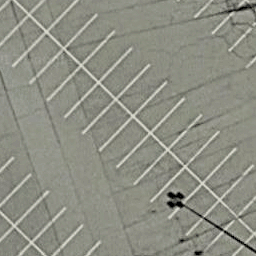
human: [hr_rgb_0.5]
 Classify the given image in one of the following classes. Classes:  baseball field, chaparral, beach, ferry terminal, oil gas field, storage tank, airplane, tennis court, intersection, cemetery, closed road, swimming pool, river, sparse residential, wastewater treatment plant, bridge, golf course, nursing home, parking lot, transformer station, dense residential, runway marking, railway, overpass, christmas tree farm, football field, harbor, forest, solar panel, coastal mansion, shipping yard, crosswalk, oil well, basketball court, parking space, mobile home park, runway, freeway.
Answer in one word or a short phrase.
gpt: parking space